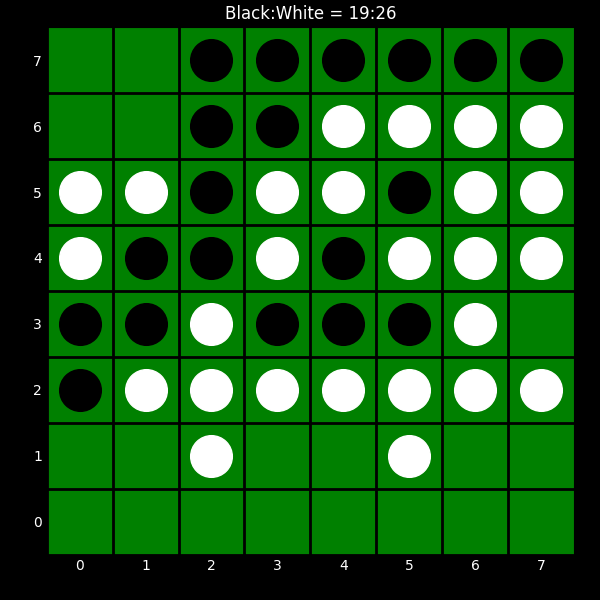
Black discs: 19
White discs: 26